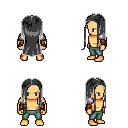
a pixel art fantasy rpg character, male body template, human, tanned skin, steel arm armor, teal pants, gray extra-long hairstyle, cloth bracers, four views (front, back, left, right), 2x2 character sprite sheet, small pixel art, hard edges, no anti-aliasing